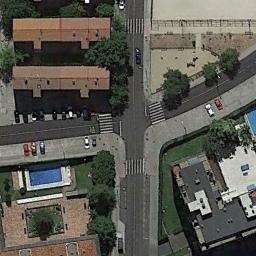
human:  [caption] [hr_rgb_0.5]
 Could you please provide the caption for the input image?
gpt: There are several moving vehicles on the road at the intersection, And there are many houses with swimming pools and many trees around the intersection .

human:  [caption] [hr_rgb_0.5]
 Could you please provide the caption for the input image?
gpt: A tilted intersection with sparse traffic located in a medium residential area .

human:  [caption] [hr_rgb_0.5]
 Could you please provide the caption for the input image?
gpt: There are some cars at the intersection .

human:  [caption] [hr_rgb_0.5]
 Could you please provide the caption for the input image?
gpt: There are lots of buildings beside the intersection .

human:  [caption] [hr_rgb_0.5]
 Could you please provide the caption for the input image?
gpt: There are two brown buildings beside the intersection .